Question: I have two php pages, the first php page contains the table which has the selection to which record will be edited using a Bootstrap Modal, the second php page process the data to update in MySQL database.
Here is the first php page (edit_account.php)
'''
<?php
$cn = mysqli_connect("localhost","root","","testdb");
$sql = "SELECT * FROM tblinfo";
$qry = mysqli_query($cn,$sql);
$nrows = mysqli_num_rows($qry);
if ($nrows > 0) {
while ($rows = mysqli_fetch_array($qry)) {
$id = $rows['userid'];
$fn = $rows['fullname'];
?>
<tr>
<td><?php echo $id; ?></td>
<td><?php echo $fn; ?></td>
<td><a href = "#edit<?php echo $id; ?>" data-toggle = "modal" class = "btn btn-success btn-sm">Edit</a></td>
</tr>
<div class = "modal" id = "edit<?php echo $id; ?>">
<div class = "modal-dialog">
<div class = "modal-content">
<div class = "modal-header">
<h5 class = "modal-title">Edit Information</h5>
<button class = "close" data-dismiss = "modal">&times;</button>
</div>
<div class = "modal-body">
<input type = "text" id = "user_id" value = "<?php echo $id; ?>" class = "form-control" />
<input type = "text" id = "full_name" value = "<?php echo $fn; ?>" class = "form-control" />
</div>
<div class = "modal-footer">
<button class = "btn btn-primary btn-sm" id = "update<?php echo $id; ?>">Update</button>
<button class = "btn btn-danger btn-sm" data-dismiss = "modal">Close</button>
</div>
</div>
</div>
</div>
<script>
$("#update<?php echo $id; ?>").click(function() {
var id = $("#user_id").val();
var fn = $("#full_name").val();
if (confirm("Are you sure you want update this record?")) {
$.ajax({
url: "edit_account_process.php",
type: "POST",
data: {
userid: id,
fullname: fn
},
success: function(data) {
$("#showData").html(data);
}
});
}
});
</script>
<?php
}
}
?>
'''
Second php page (edit_account_process.php): (This page will be use for updating records)
'''
<?php
$cn = mysqli_connect("localhost","root","","testdb");
$id = $_POST['userid'];
$fn = $_POST['fullname'];
//for Testing
echo $id . " " . $fn;
$sql = "UPDATE tblinfo SET fullname = '$fn' WHERE userid = '$id' ";
$result = mysqli_query($cn,$sql);
if ($result) {
echo "<script>alert('Successfully updated!');</script>";
}
else {
echo "<script>alert('Unable to update the record!');</script>";
}
?>
'''
What's happening to my code now is that it always select the first record in my database even I tried to select other records. Here's the

Thank you in advance
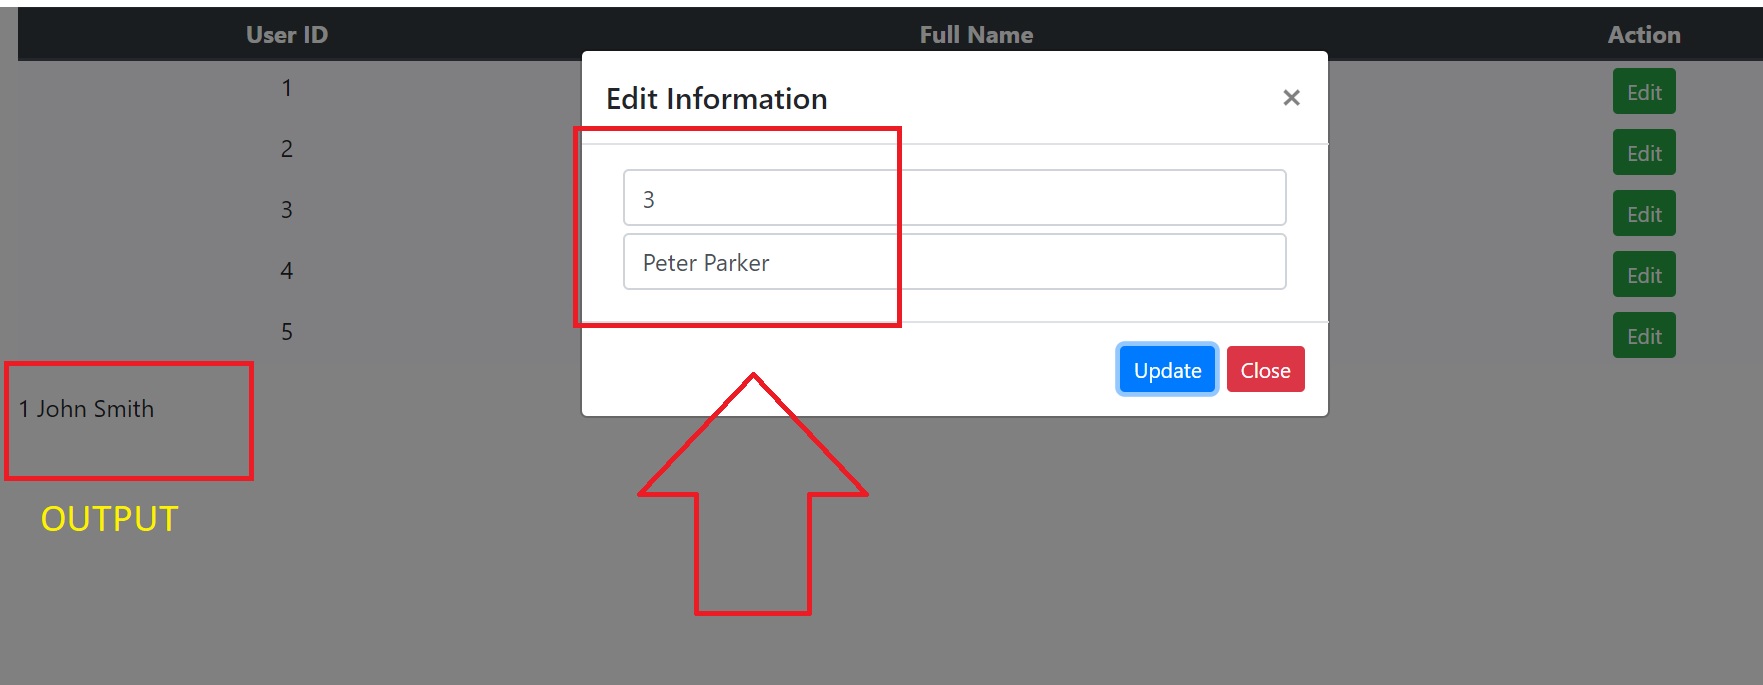
Answer: You do not need to define multiple modals, use multiple scripts - as you are now doing (inside the loop, you create a new modal, and a new script).
Instead, add modal that you dynamically assign values to, and use script that listens for clicks on the button. That click fetches the values you need from 'data-*' attributes and puts them into the value of the input fields in your modal.
'''
<?php
$cn = mysqli_connect("localhost","root","","testdb");
$sql = "SELECT * FROM tblinfo";
$qry = mysqli_query($cn,$sql);
$nrows = mysqli_num_rows($qry);
if ($nrows > 0) {
while ($rows = mysqli_fetch_array($qry)) {
$id = $rows['userid'];
$fn = $rows['fullname'];
?>
<tr>
<td><?php echo $id; ?></td>
<td><?php echo $fn; ?></td>
<td><a href="#" class="btn btn-success btn-sm toggleEditModal" data-uid="<?php echo $id; ?>" data-fullname="<?php echo $fn; ?>">Edit</a></td>
</tr>
<?php
}
}
?>
<script>
$(".toggleEditModal").on("click", function(e) {
e.preventDefault();
$('#user_id').val($(this).data('uid'));
$('#full_name').val($(this).data('fullname'));
$("#editModal").modal('show');
});
$("#updateUser").click(function() {
var id = $("#user_id").val();
var fn = $("#full_name").val();
if (confirm("Are you sure you want update this record?")) {
$.ajax({
url: "edit_account_process.php",
type: "POST",
data: {
userid: id,
fullname: fn
},
success: function(data) {
$("#showData").html(data);
$("#editModal").modal('hide');
}
});
}
});
</script>
<div class = "modal" id = "editModal">
<div class = "modal-dialog">
<div class = "modal-content">
<div class = "modal-header">
<h5 class = "modal-title">Edit Information</h5>
<button class = "close" data-dismiss = "modal">&times;</button>
</div>
<div class = "modal-body">
<input type = "text" id = "user_id" value = "" class = "form-control" />
<input type = "text" id = "full_name" value = "" class = "form-control" />
</div>
<div class = "modal-footer">
<button class = "btn btn-primary btn-sm" id = "updateUser">Update</button>
<button class = "btn btn-danger btn-sm" data-dismiss = "modal">Close</button>
</div>
</div>
</div>
</div>
'''